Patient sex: M
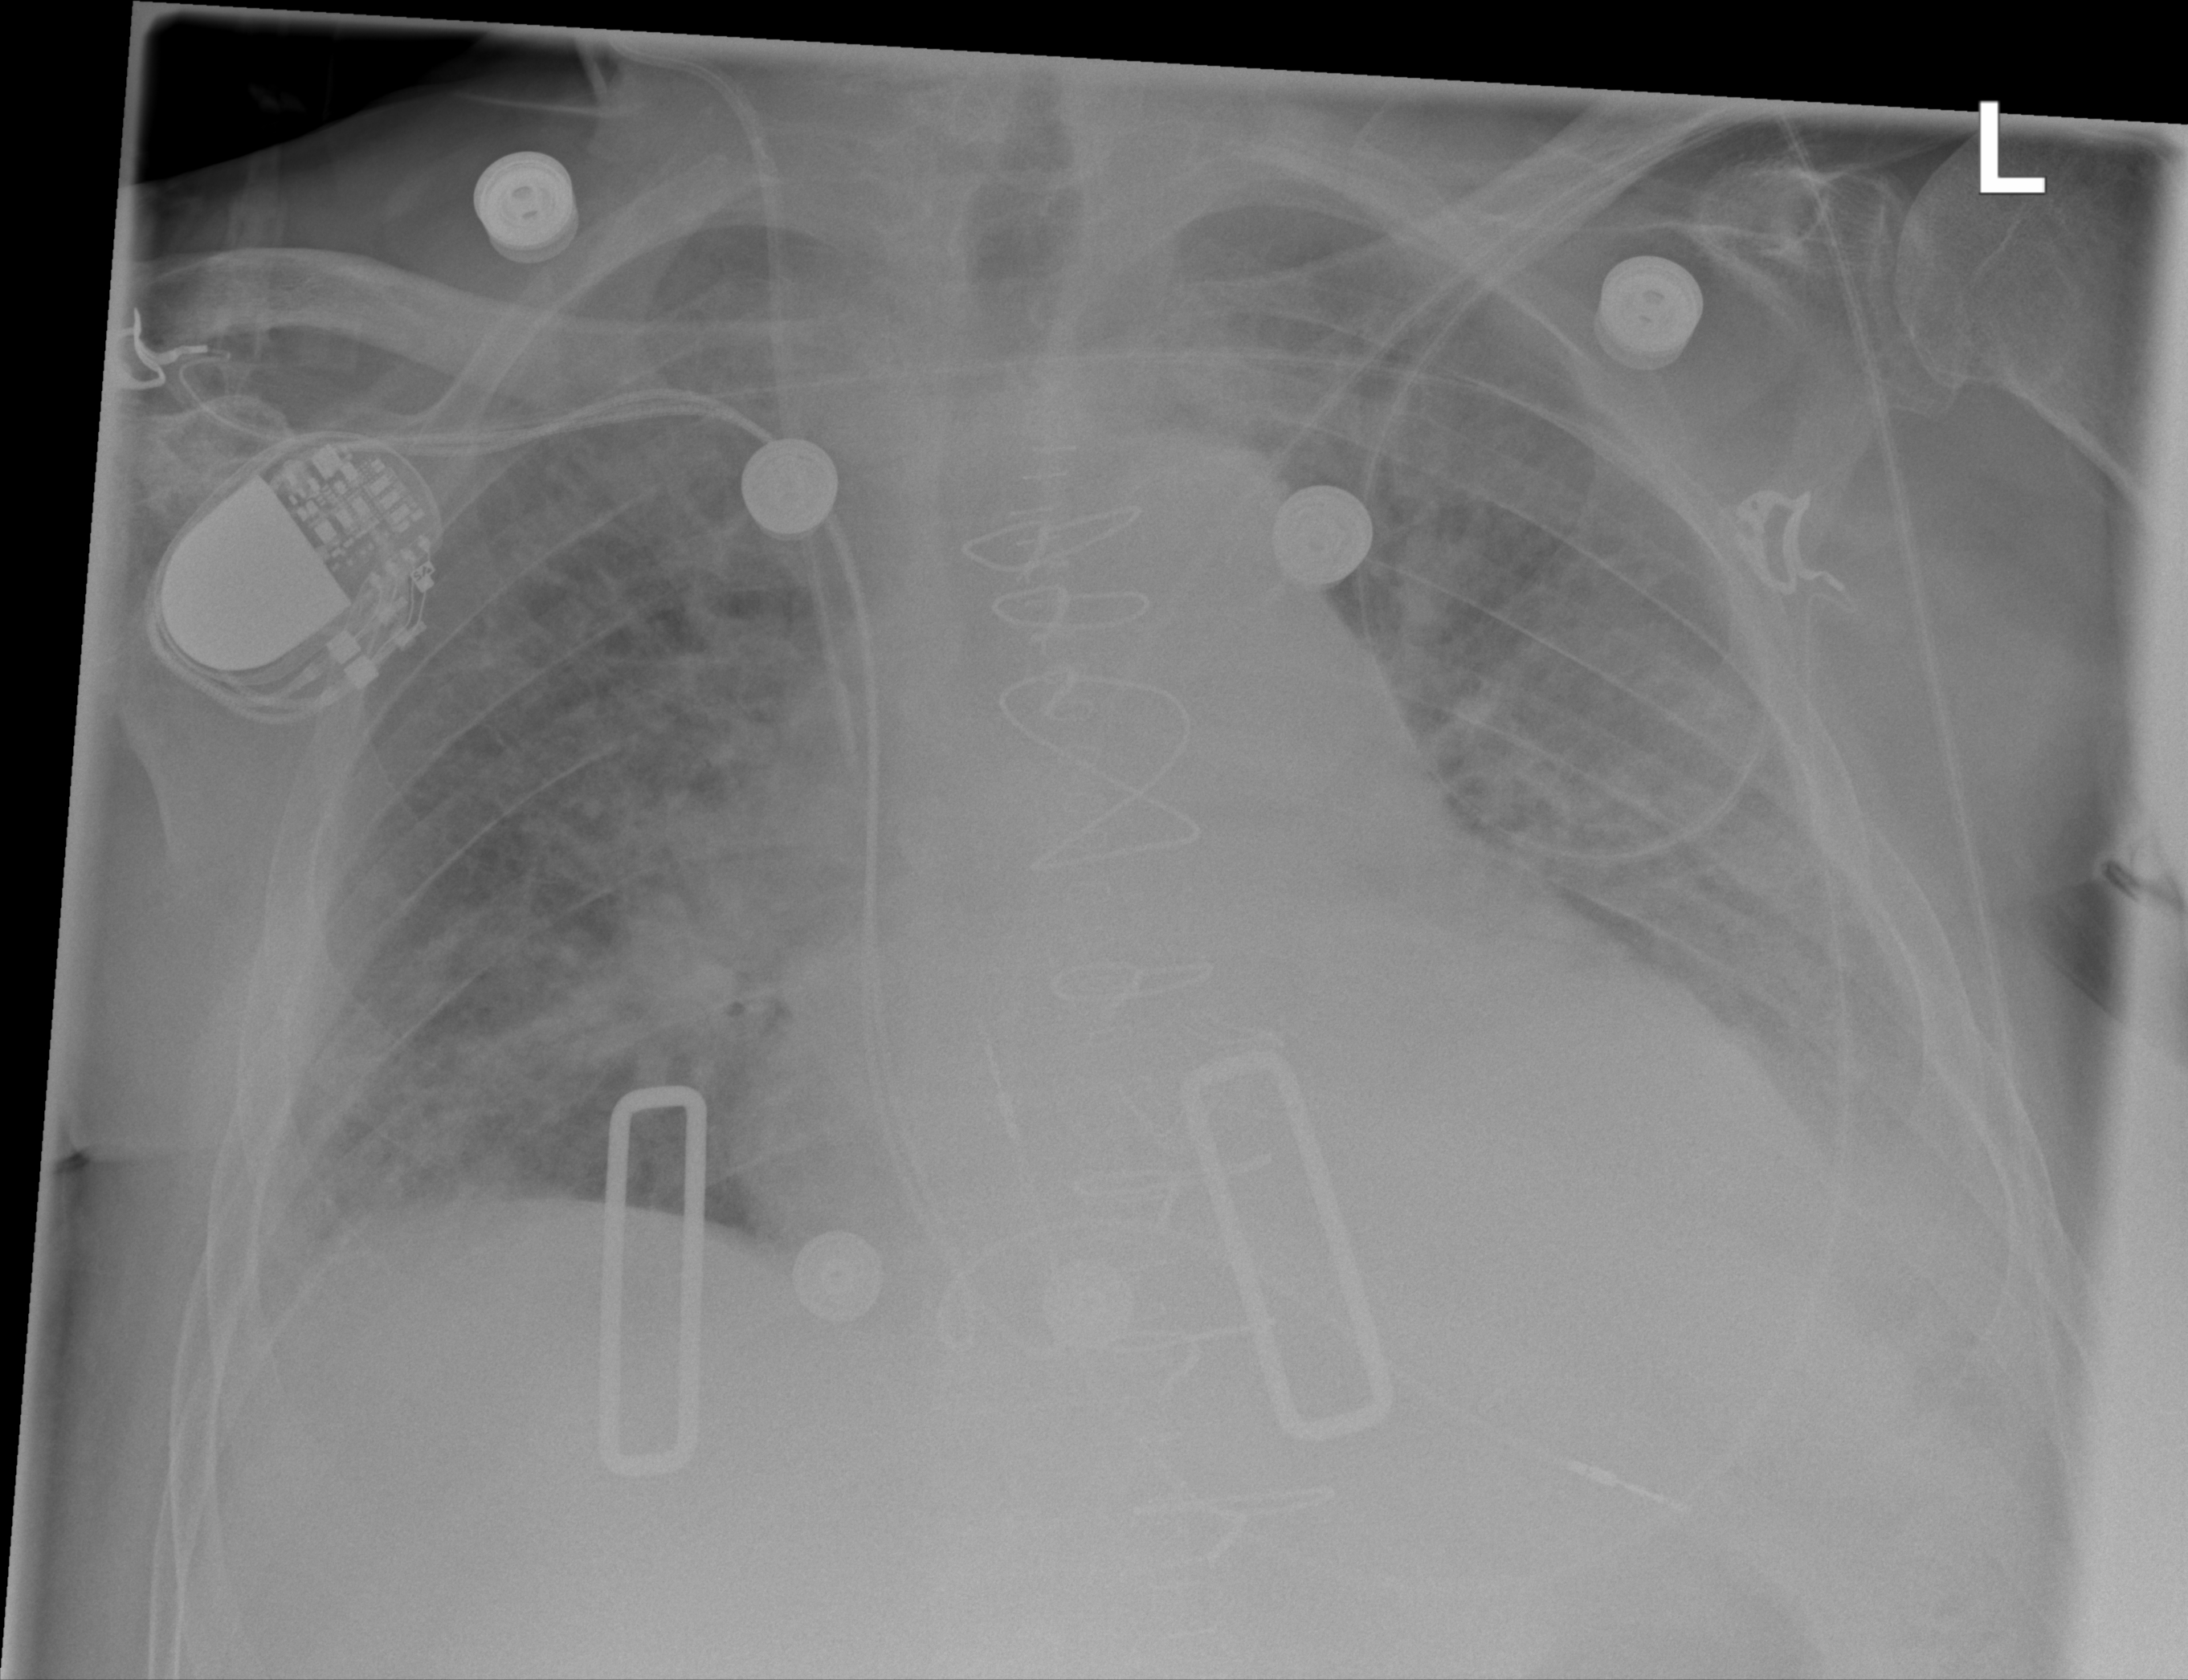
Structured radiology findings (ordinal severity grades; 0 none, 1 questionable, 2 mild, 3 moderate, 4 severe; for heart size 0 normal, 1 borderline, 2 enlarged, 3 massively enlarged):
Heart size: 2
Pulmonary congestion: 2
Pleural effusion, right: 1
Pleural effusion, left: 2
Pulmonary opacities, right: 2
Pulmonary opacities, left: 0
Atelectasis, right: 0
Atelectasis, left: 0